Interaction volume radius: 10 \u00c5
Interaction volume height: 25 \u00c5
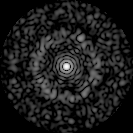
Disorder parameter: 0.8297